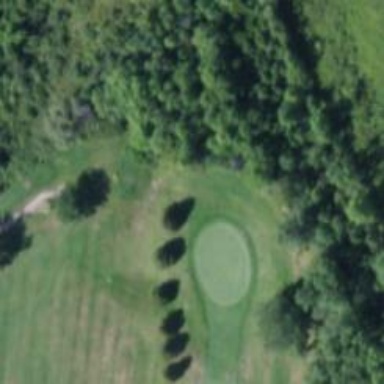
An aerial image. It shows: Grassy area designated as golf tee.